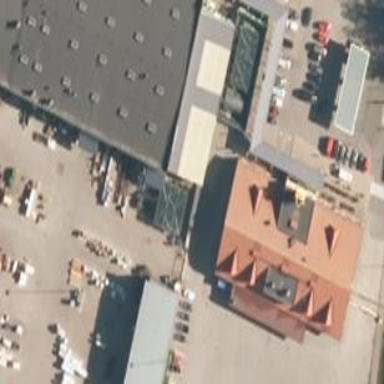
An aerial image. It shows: Convenience shop.